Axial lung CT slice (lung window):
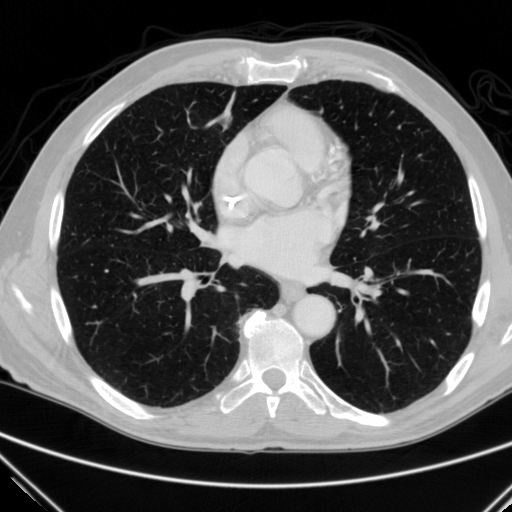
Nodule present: no